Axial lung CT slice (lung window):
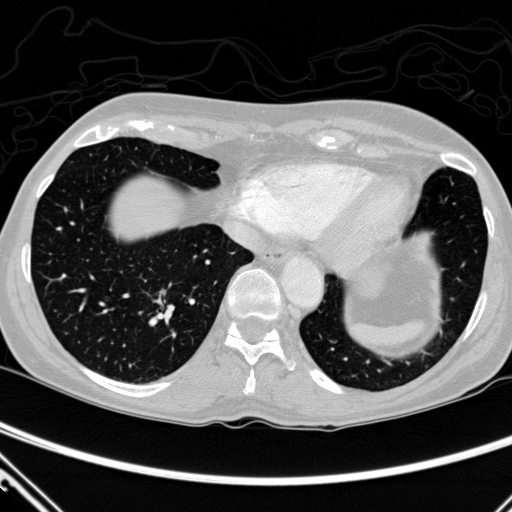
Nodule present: no